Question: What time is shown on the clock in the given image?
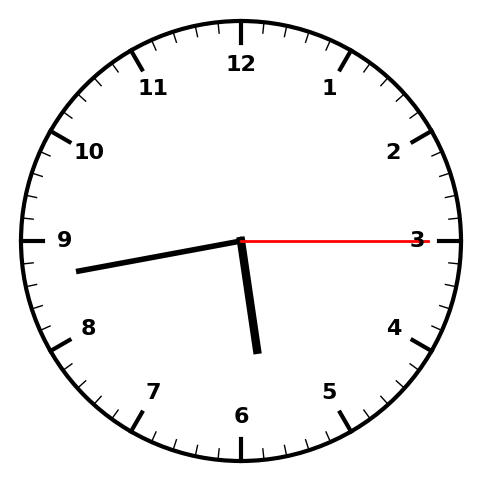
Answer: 05:43:15